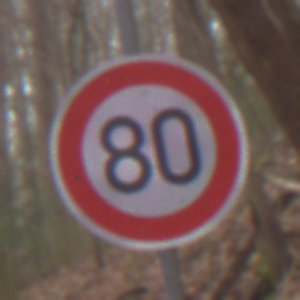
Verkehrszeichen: Geschwindigkeit80
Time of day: Midday
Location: Outdoor (Nature)
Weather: Overcast
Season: Autumn
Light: Natural